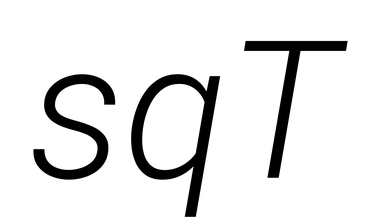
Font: Roboto-Italic_Light_Italic